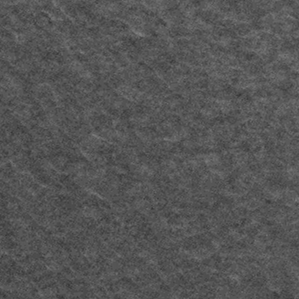
Label: frost